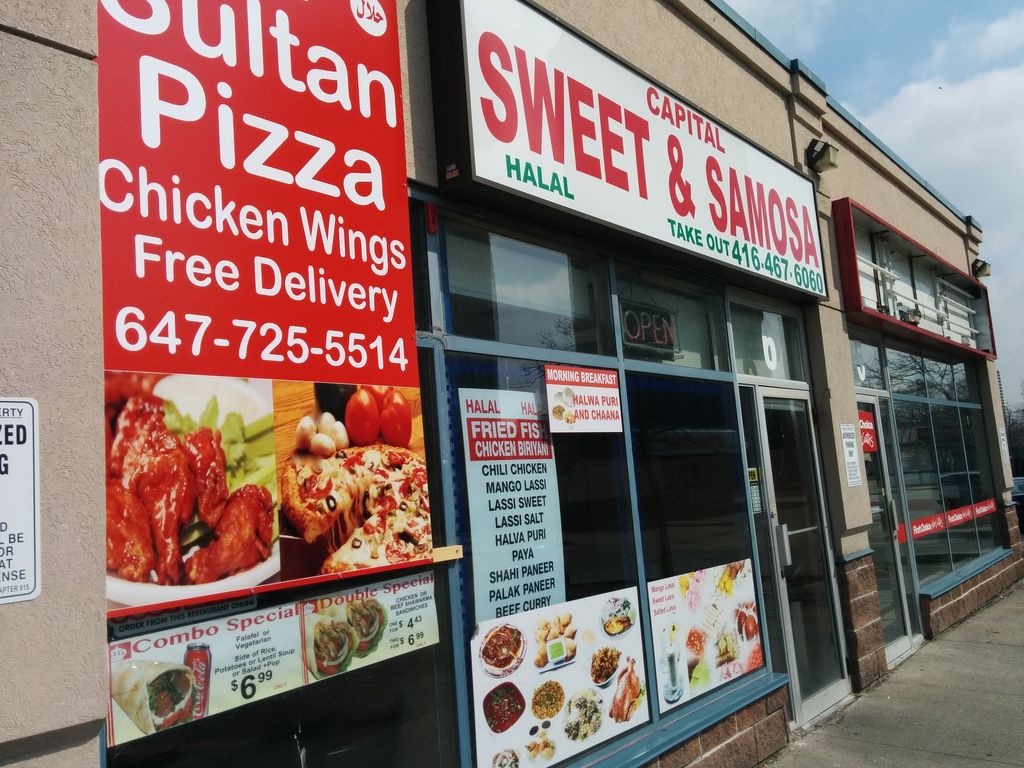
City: toronto